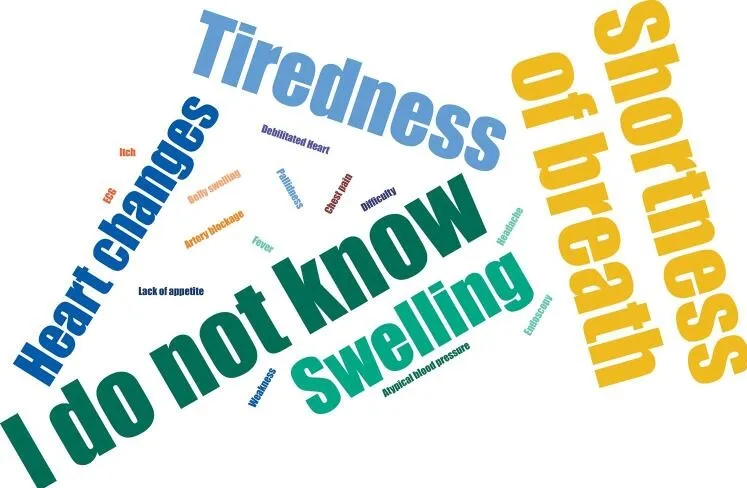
Answers of ACS and ACE to the question "How to recognize a person suspected of having Chagas disease", municipalities in southwest Bahia, 2019-2020.
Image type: chart (chart)